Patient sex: M
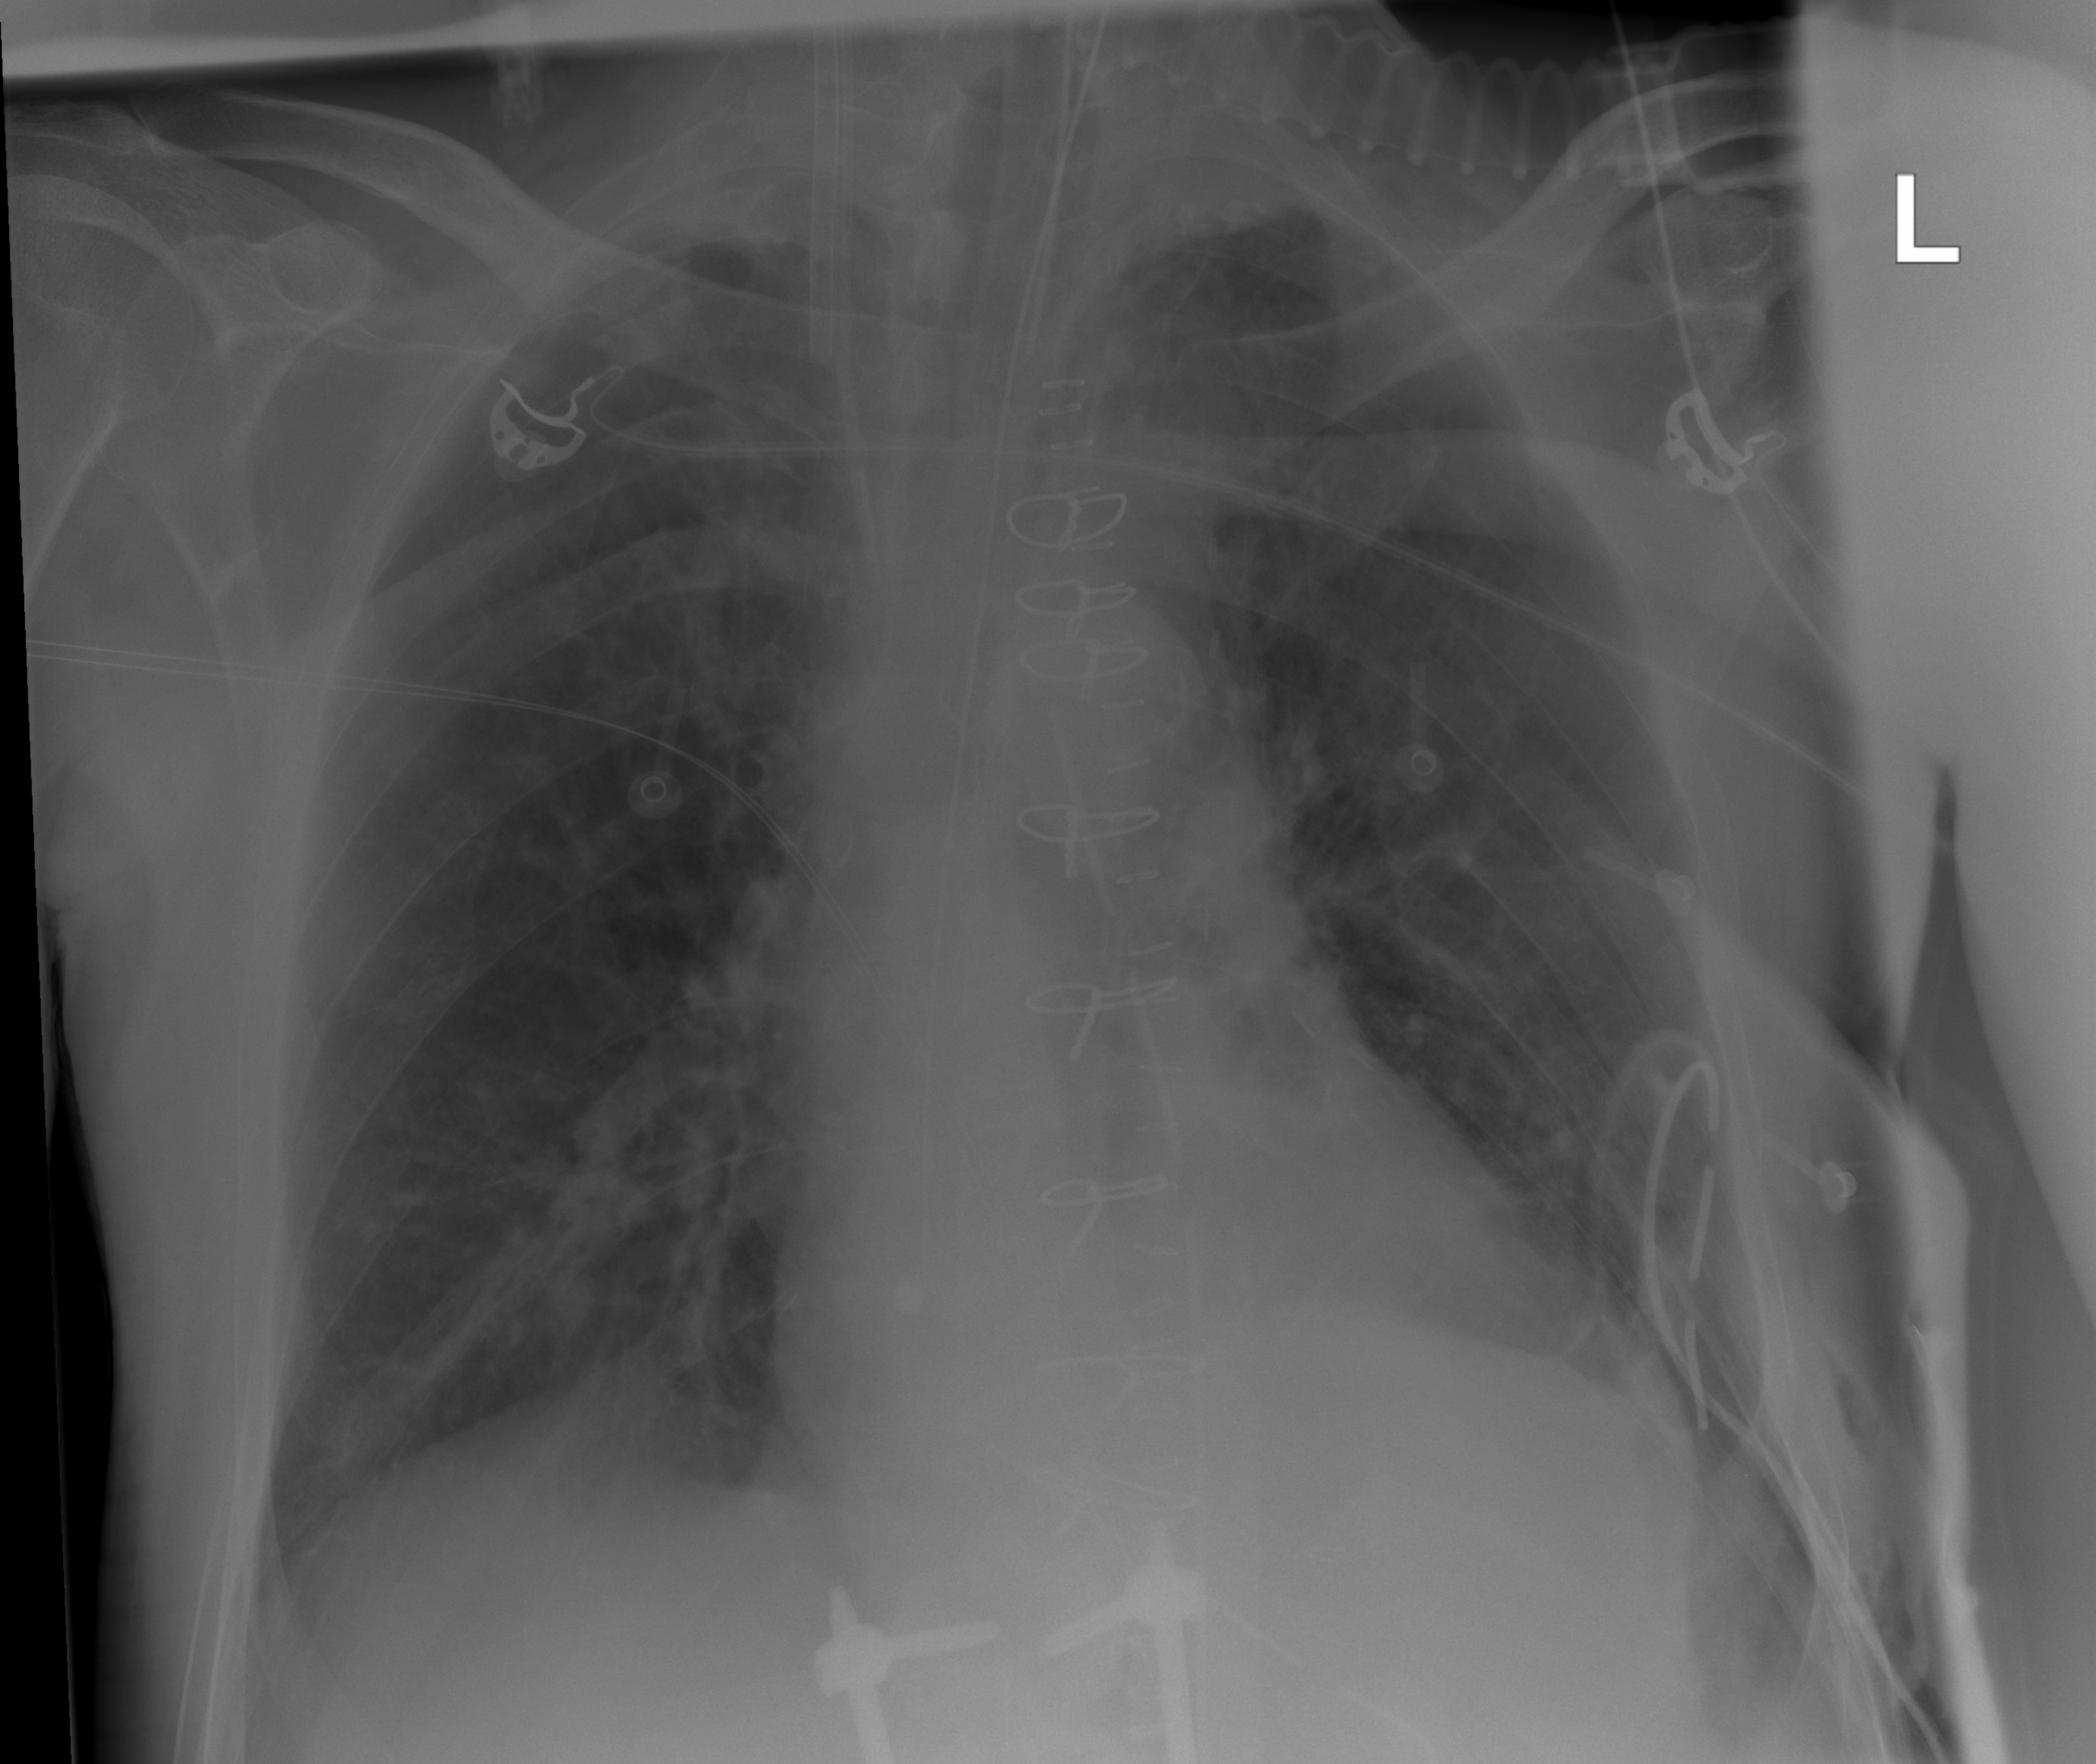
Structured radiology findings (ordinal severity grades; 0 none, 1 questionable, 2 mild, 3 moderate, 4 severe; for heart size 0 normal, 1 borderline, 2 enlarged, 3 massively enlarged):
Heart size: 0
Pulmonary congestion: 2
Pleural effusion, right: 0
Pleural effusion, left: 0
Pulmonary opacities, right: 0
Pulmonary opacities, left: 0
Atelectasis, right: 0
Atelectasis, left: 0